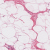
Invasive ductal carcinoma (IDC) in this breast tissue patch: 0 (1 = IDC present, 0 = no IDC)